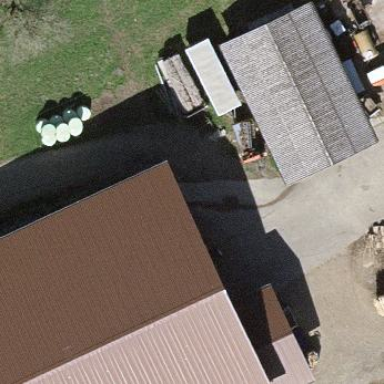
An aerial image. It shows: Shed.